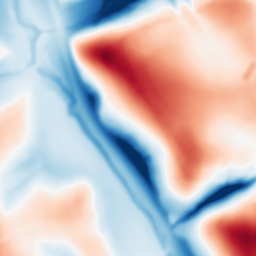
Category: multiscale
Decomposition family: dog_multiscale
Decomposition parameters: sigma_ratio: 2
n_scales: 4
base_sigma: 2
Upsampling method: quadratic
Upsampling parameters: scale: 2
Upsampling scale: 2